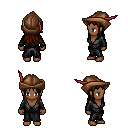
a pixel art fantasy rpg character, female body template, human, dark skin, gray robe, white pants, brown unkempt hairstyle, leather cap, four views (front, back, left, right), 2x2 character sprite sheet, small pixel art, hard edges, no anti-aliasing